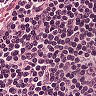
Metastatic tissue present: no